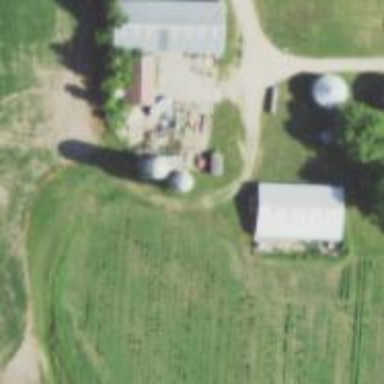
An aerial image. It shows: Silo.